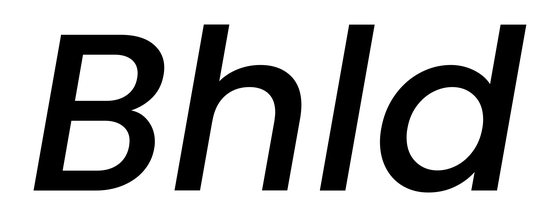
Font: Poppins-MediumItalic